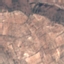
Label: PermanentCrop